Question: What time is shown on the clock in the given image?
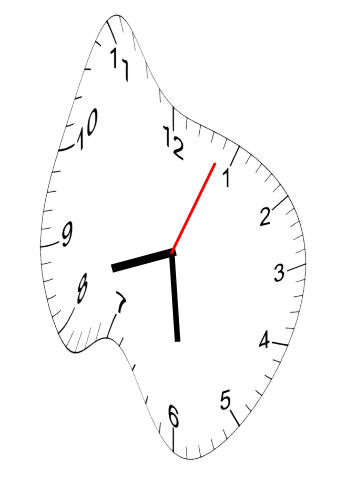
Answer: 08:29:04